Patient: sex F, age 68
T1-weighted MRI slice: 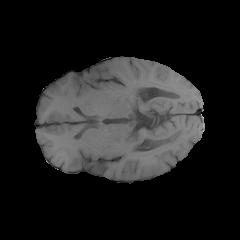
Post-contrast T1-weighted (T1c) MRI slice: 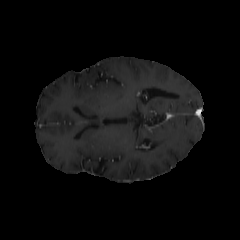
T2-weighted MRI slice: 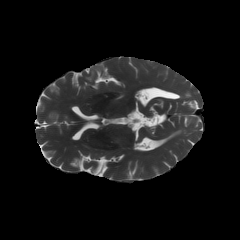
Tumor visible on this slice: yes
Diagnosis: Glioblastoma, IDH-wildtype
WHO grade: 4